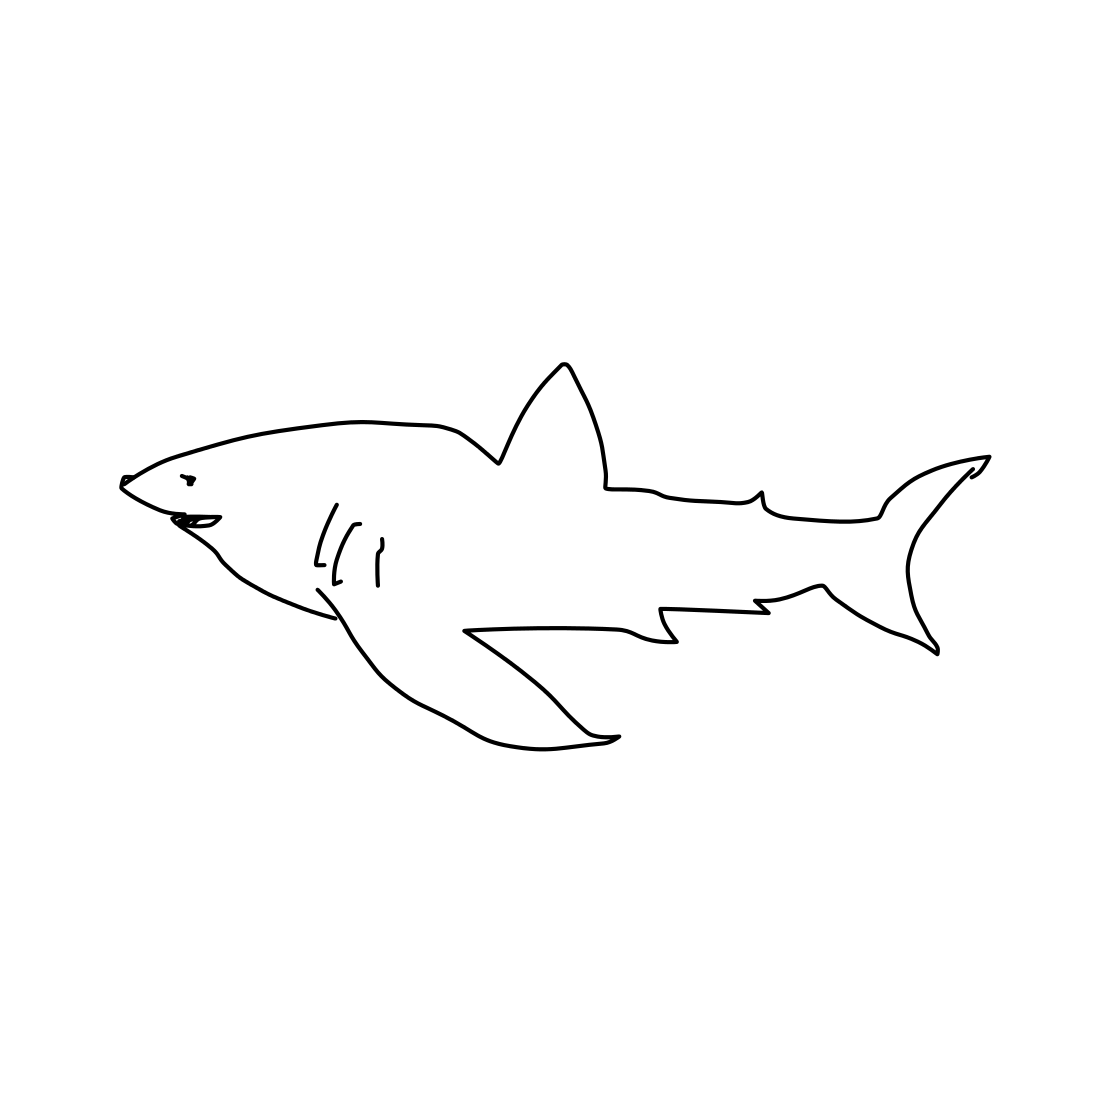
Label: shark